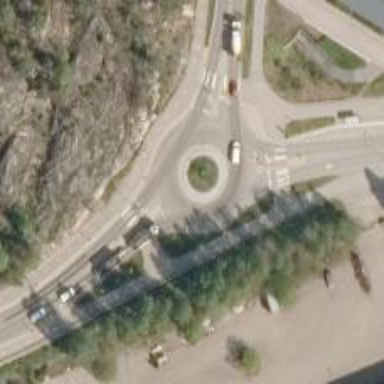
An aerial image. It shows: Tertiary road with asphalt surface leading to roundabout.